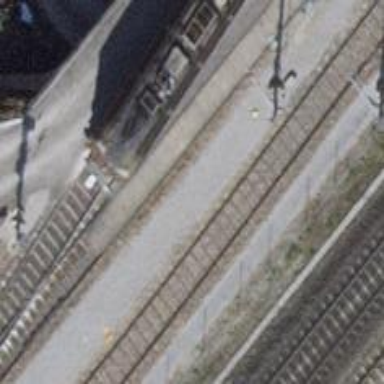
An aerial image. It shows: Single-track railway bridge with electrified contact line. It serves as spur service.